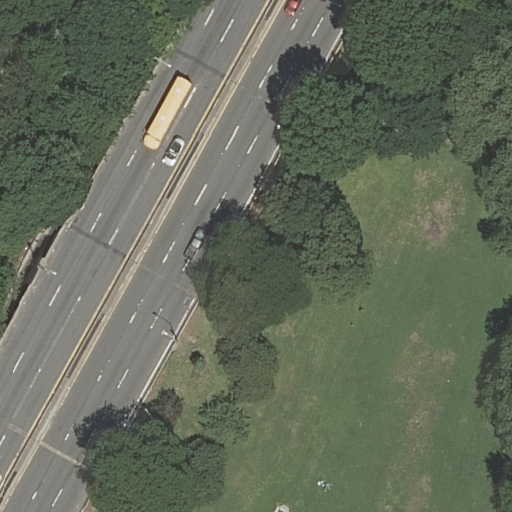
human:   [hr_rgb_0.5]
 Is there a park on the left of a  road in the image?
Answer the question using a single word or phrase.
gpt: no

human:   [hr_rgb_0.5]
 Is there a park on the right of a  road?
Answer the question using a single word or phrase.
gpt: no

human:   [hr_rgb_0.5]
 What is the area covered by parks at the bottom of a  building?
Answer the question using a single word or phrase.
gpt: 0m2

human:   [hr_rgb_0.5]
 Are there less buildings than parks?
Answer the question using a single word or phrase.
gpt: yes

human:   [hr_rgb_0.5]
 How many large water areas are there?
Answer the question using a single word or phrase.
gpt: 0

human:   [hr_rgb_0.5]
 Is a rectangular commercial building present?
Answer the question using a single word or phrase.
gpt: no

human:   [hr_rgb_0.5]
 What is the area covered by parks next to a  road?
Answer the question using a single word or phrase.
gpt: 10629m2

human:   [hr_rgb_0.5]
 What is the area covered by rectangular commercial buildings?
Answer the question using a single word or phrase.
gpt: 0m2

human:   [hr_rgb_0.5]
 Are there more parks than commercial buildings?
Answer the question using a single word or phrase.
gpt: yes

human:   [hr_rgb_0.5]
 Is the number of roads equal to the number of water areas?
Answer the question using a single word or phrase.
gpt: no

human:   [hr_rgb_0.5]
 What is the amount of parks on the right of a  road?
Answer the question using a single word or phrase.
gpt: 0

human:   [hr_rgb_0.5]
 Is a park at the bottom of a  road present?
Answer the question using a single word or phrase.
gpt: no

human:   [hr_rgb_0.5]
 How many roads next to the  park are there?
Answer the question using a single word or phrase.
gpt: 3

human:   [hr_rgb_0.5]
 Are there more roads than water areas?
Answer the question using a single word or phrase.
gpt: yes

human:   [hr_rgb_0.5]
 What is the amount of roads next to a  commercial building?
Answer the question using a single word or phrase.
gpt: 0

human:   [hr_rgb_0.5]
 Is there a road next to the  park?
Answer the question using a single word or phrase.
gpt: yes

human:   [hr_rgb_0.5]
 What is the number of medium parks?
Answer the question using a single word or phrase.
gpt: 0

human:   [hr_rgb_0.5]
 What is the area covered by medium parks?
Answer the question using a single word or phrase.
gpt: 0m2

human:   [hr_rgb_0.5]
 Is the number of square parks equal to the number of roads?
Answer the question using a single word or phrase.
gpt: no

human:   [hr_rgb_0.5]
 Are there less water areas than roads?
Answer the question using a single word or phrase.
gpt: yes

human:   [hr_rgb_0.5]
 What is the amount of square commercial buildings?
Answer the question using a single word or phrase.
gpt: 0

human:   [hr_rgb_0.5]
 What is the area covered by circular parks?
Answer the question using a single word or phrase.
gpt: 0m2

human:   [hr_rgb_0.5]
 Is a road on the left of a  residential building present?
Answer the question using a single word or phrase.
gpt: no

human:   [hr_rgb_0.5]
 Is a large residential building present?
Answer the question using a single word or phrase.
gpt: no

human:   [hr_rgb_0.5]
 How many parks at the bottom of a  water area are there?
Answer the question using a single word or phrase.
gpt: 0

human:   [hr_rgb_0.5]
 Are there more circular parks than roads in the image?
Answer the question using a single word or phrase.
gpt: no

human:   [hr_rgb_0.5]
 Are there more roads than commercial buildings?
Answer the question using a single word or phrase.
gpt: yes

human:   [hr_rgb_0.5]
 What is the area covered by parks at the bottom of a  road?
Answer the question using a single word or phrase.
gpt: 0m2

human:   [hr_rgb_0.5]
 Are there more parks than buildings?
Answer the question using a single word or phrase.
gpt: yes

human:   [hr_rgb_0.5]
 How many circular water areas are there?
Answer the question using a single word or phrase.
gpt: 0

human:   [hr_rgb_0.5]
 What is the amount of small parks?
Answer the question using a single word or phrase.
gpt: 0

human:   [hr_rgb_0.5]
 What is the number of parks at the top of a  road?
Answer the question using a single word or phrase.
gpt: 1

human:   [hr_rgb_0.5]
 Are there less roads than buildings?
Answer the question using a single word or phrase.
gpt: no

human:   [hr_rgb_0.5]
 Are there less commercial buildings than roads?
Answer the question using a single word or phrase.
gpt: yes

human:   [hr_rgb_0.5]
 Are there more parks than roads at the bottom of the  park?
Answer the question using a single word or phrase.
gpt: no

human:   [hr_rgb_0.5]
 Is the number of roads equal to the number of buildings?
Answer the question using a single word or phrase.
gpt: no